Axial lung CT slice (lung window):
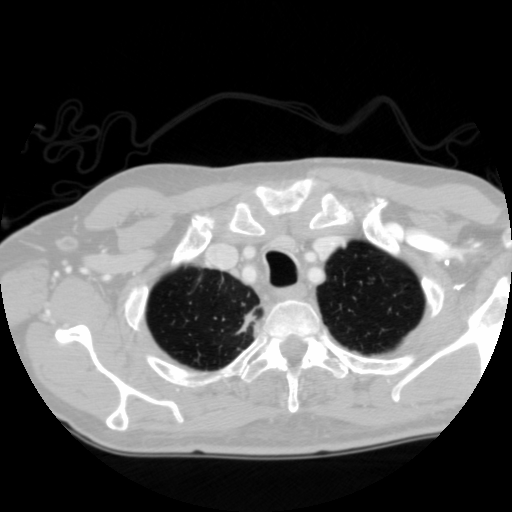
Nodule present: no